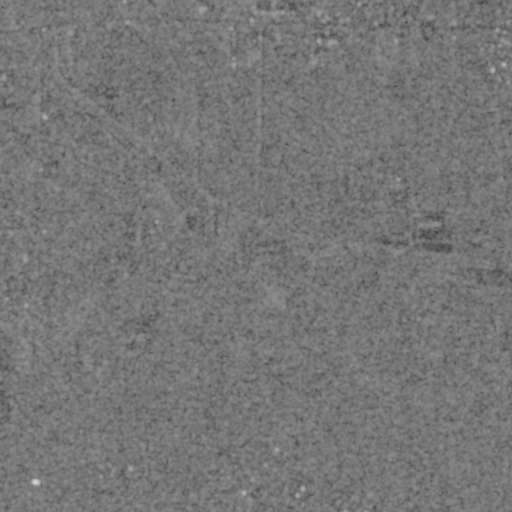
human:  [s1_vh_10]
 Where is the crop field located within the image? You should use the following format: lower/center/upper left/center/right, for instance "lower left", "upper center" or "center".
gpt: The crop field is located in the lower left of the image.
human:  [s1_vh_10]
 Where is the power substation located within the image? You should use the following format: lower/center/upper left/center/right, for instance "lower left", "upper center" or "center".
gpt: The power substation is located in the upper center of the image.
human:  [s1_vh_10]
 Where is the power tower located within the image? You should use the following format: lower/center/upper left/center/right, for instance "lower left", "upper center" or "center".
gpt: There is no power tower in the image.

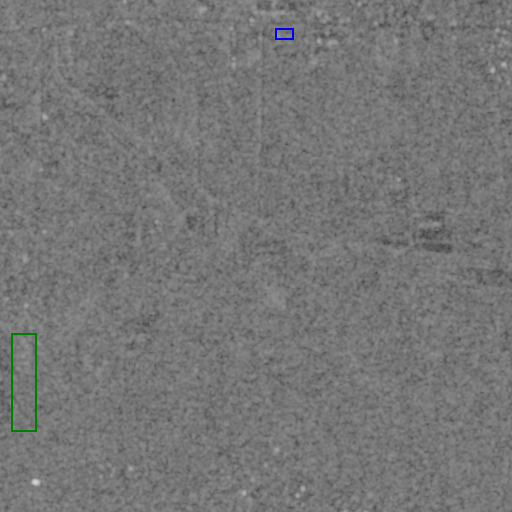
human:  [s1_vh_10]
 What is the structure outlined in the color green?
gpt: The structure outlined in green is a crop field.
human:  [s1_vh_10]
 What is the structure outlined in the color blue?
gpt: The structure outlined in blue is a power substation.
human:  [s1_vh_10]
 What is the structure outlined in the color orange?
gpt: There is no orange outline.